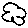
Label: cloud